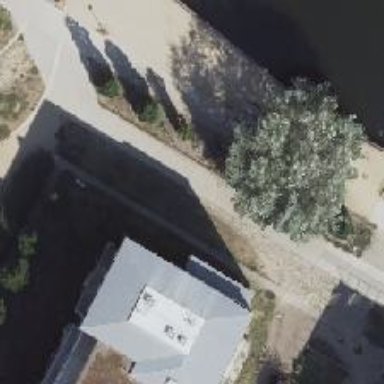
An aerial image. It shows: Urban Populus tree with broadleaved deciduous leaves.